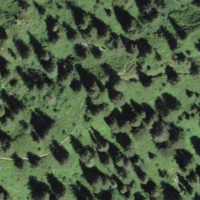
EUNIS habitat code: 43
Species observed at this site:
Astrantia major